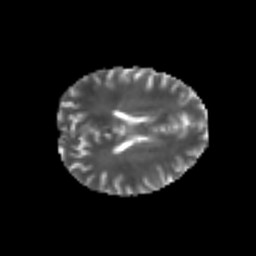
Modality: T2w
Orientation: axial
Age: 25
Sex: male
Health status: healthy